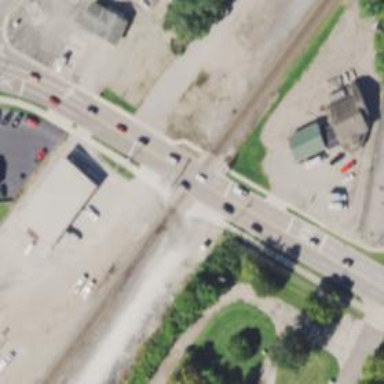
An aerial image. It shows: Railway crossing.